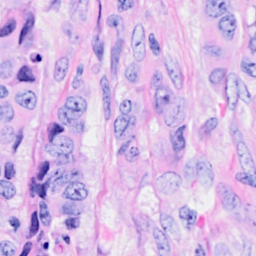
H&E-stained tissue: Breast